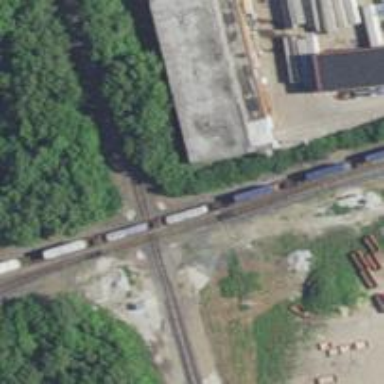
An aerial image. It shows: Railway crossing.